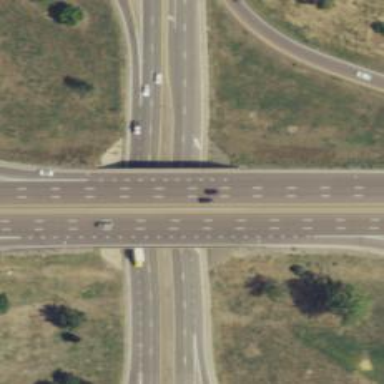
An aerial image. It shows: Motorway junction.